Interaction volume radius: 5 \u00c5
Interaction volume height: 25 \u00c5
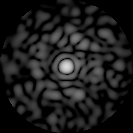
Disorder parameter: 0.8476